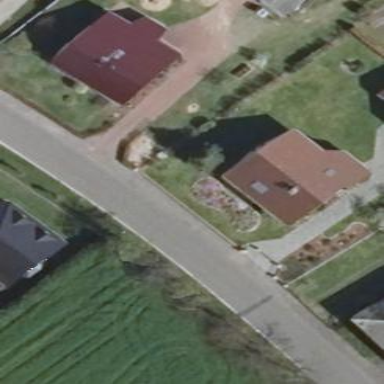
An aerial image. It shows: House with gabled roof oriented along the length of the building.